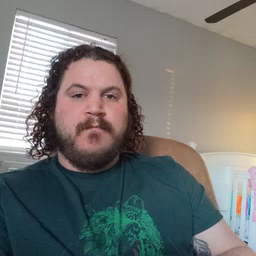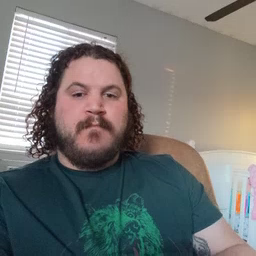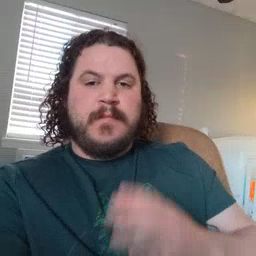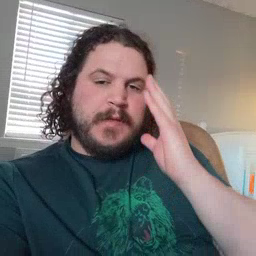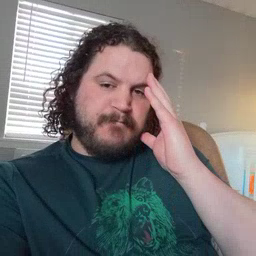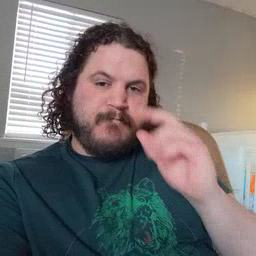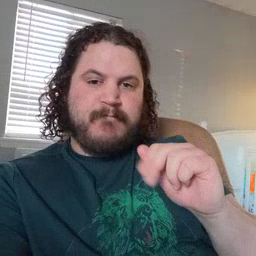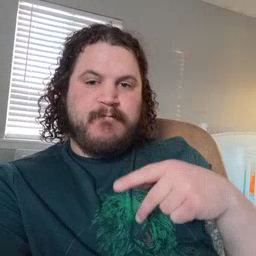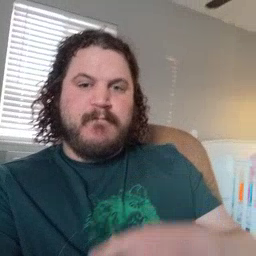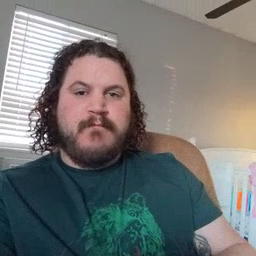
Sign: nap